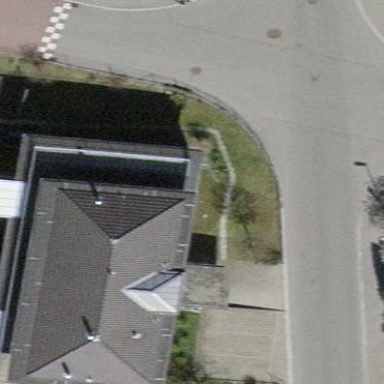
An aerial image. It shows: Hipped roof on apartment building.